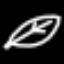
Label: leaf